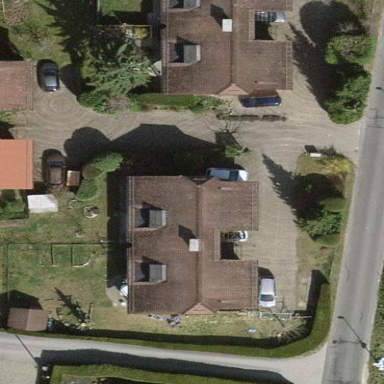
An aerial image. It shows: Simple and straightforward house.